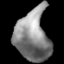
Tissue: lung
Cell type: Epithelial cells
Senescence score: 0.2118
Nuclear area (px): 1675
Mean DAPI intensity: 136.279